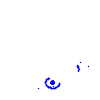
Particle: electron